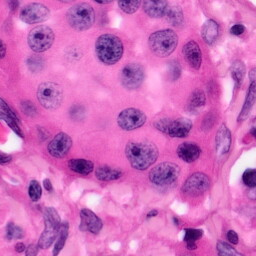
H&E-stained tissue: Pancreatic